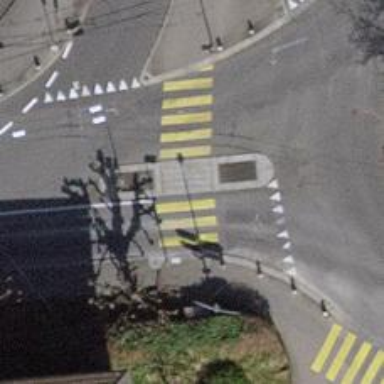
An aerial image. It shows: Kerb barrier.